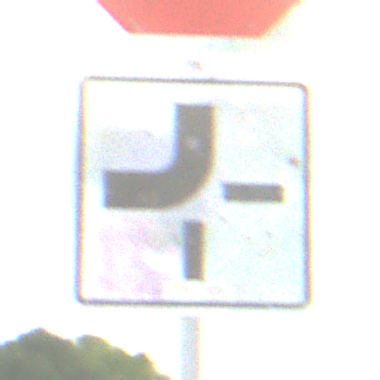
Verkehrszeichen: VerlaufVorfahrtsstrasse2
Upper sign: Stop
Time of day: SunriseSunset
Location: Outdoor (RoadRail)
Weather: PartlyCloudy
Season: NotSpecified
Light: Natural